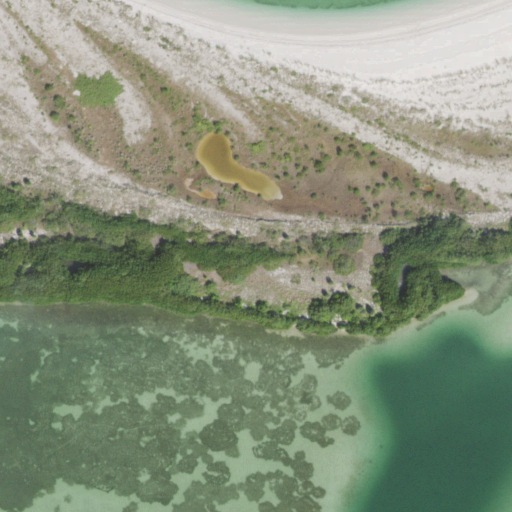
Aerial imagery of island in Florida named Shell Key Shoal containing open water, barren land, herbaceous wetlands, woody wetlands, and grassland